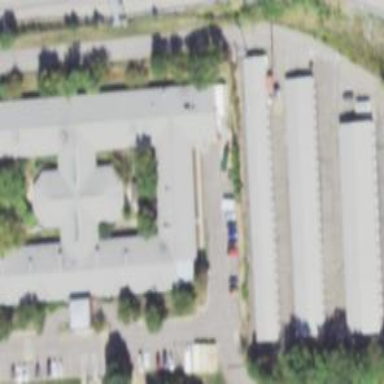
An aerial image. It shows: Self-storage facility in commercial area.